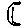
Label: moon